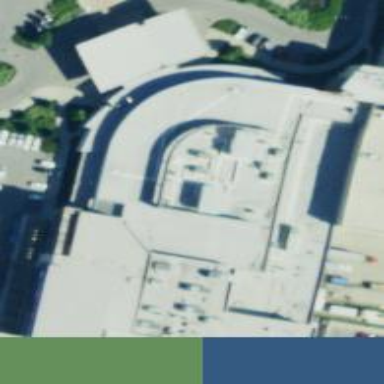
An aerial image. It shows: Building designated as casino.